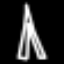
Label: The Eiffel Tower